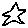
Label: star